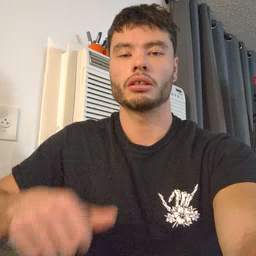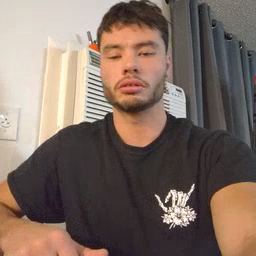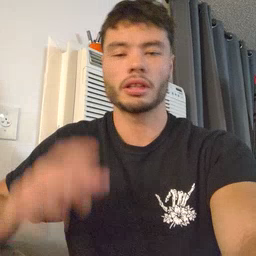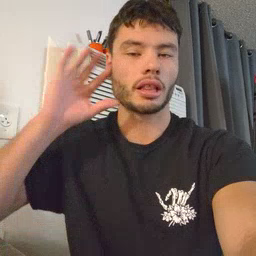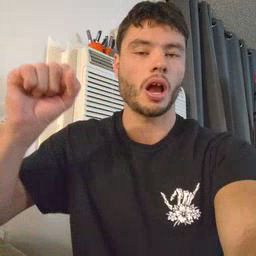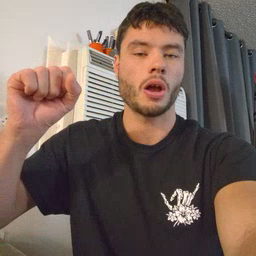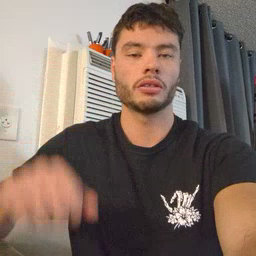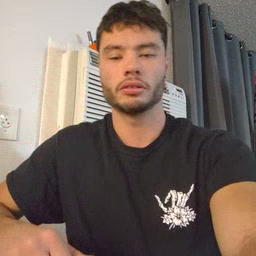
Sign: loud